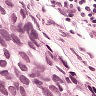
Metastatic tissue present: yes